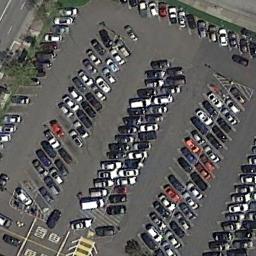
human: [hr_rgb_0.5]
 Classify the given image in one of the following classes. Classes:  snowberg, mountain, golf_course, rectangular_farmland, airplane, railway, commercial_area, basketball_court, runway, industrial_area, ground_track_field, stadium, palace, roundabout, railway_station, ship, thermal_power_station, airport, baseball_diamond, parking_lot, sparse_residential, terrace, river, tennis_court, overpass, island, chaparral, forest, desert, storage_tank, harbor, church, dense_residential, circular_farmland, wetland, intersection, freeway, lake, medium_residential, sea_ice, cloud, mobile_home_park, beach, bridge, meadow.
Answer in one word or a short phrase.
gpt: parking_lot